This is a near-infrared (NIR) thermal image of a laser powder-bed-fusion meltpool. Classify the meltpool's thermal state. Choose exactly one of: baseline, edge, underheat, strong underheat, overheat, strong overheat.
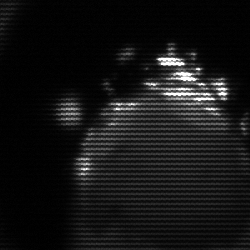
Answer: edge